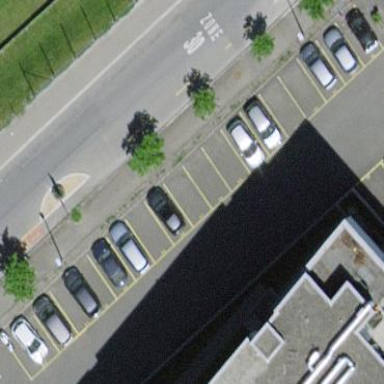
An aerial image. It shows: Street-side parking area with asphalt surface.